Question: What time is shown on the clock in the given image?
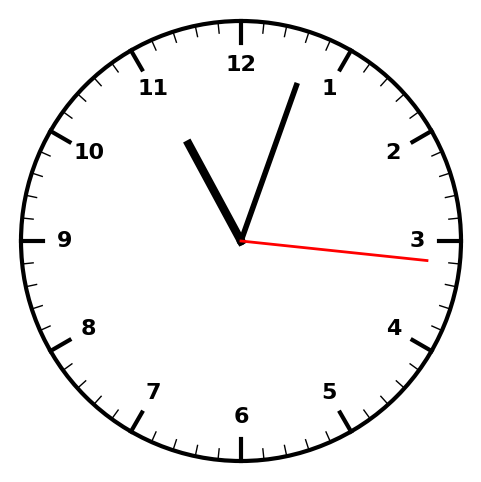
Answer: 11:03:16